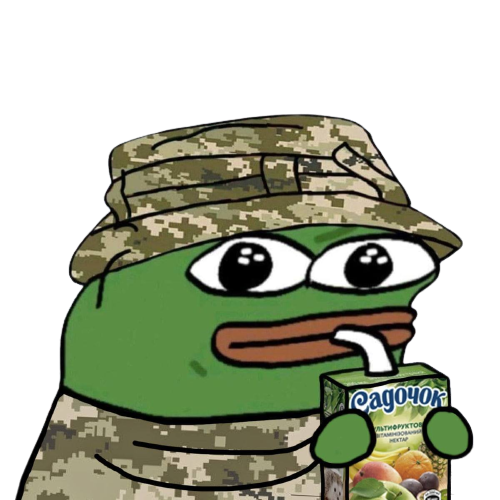
Label: 5_Pepe